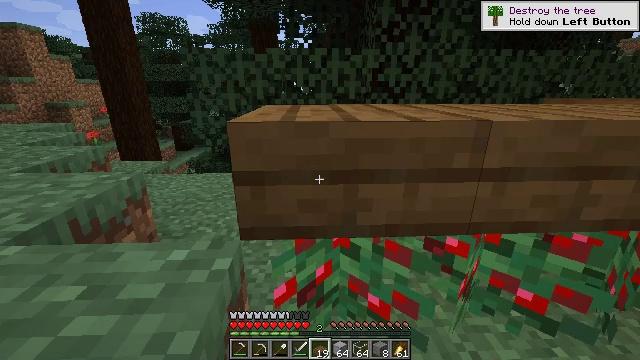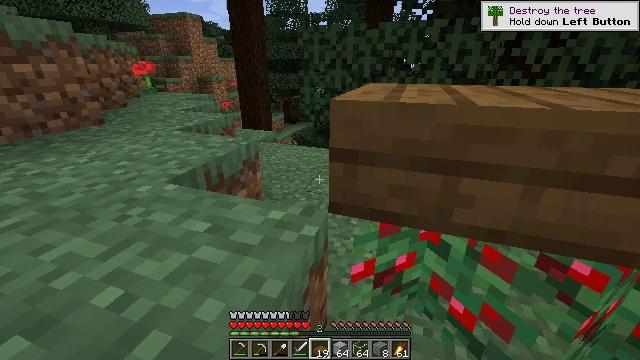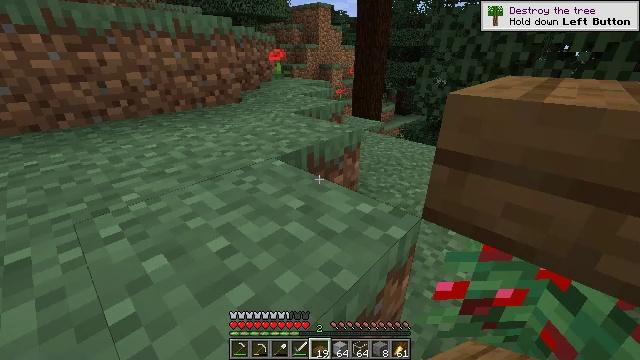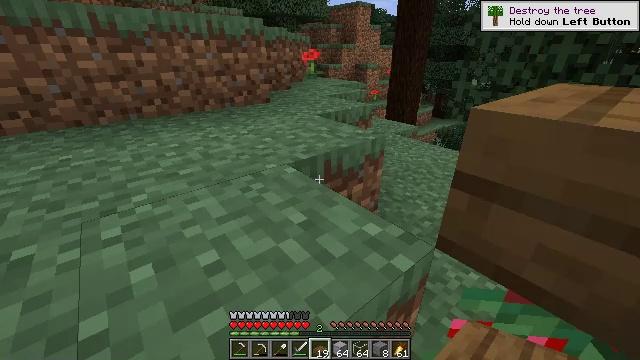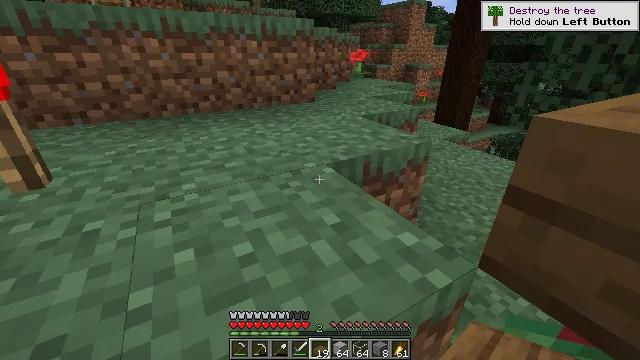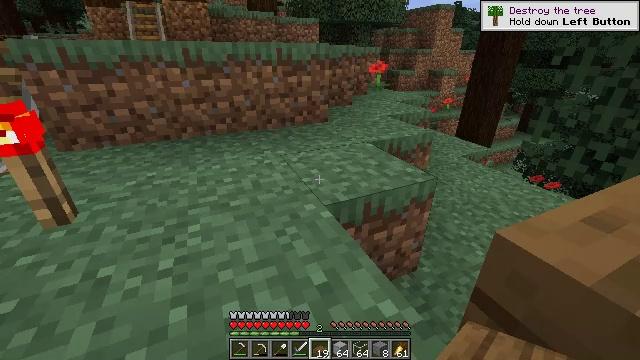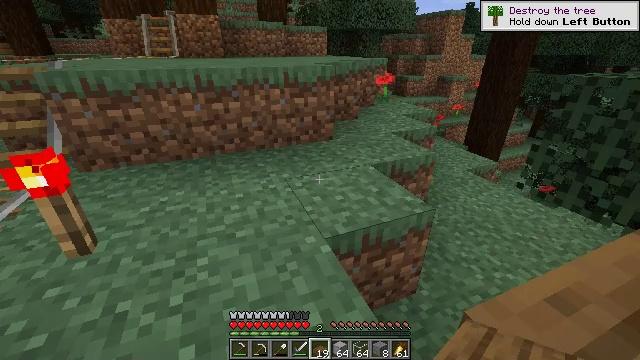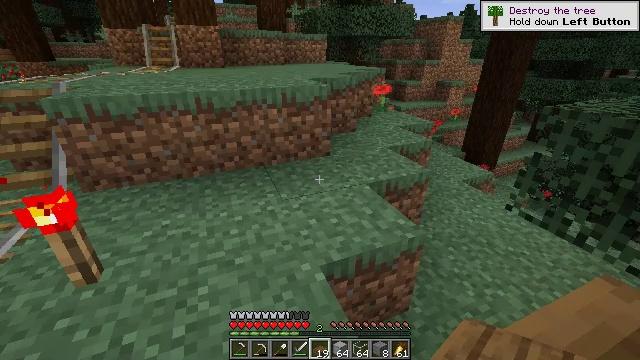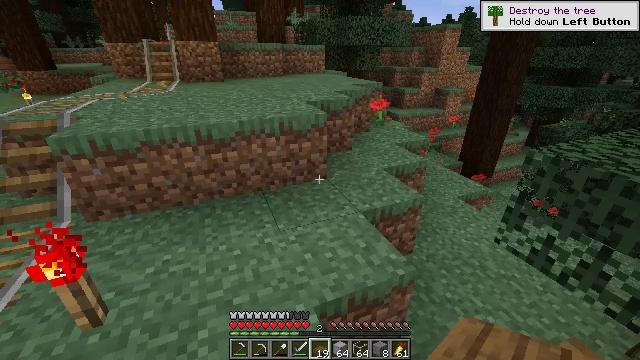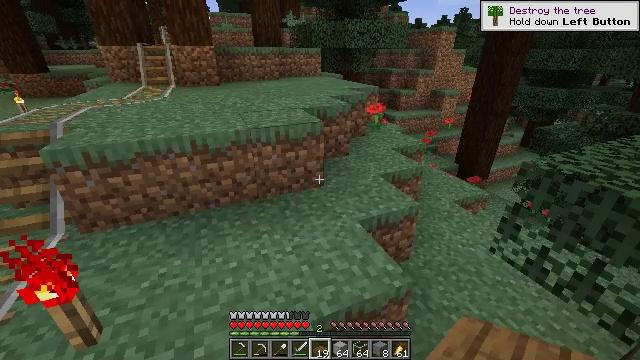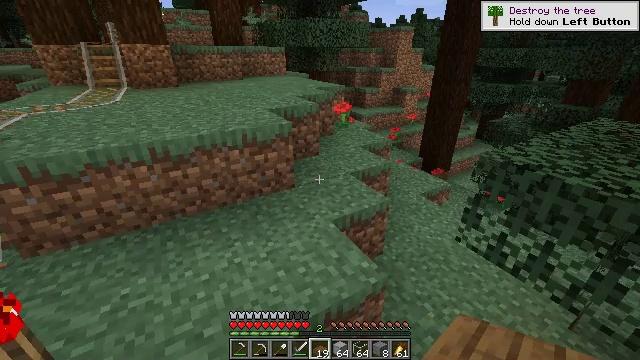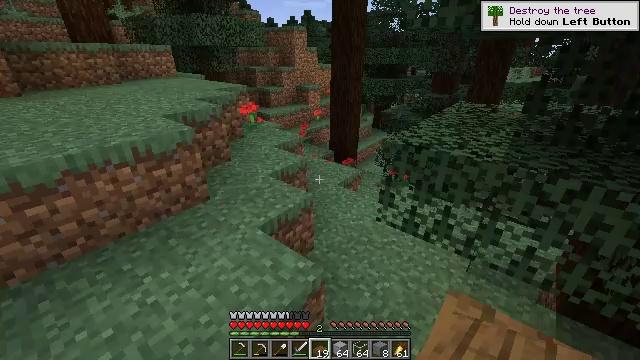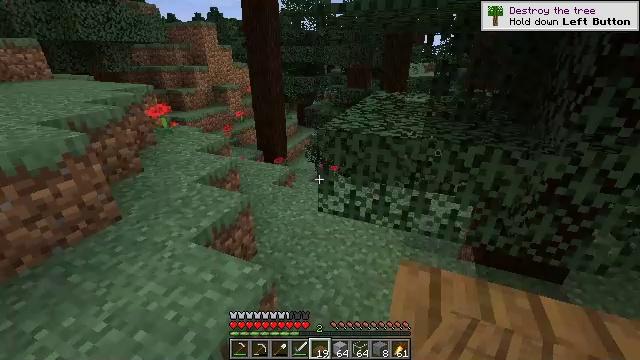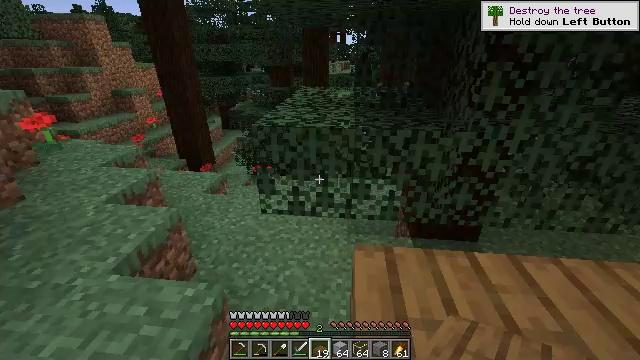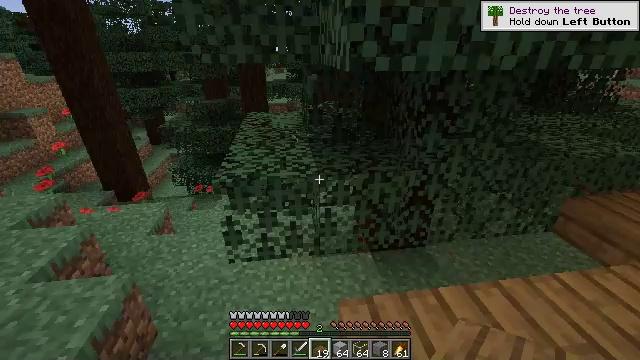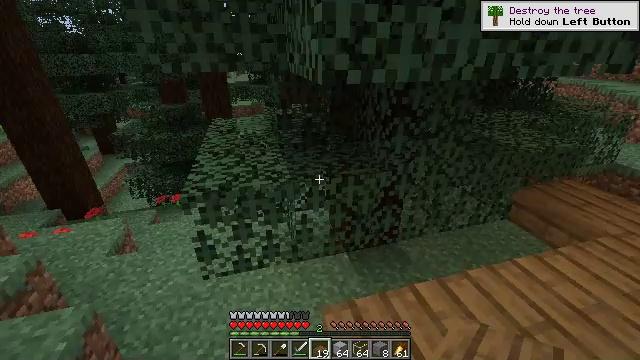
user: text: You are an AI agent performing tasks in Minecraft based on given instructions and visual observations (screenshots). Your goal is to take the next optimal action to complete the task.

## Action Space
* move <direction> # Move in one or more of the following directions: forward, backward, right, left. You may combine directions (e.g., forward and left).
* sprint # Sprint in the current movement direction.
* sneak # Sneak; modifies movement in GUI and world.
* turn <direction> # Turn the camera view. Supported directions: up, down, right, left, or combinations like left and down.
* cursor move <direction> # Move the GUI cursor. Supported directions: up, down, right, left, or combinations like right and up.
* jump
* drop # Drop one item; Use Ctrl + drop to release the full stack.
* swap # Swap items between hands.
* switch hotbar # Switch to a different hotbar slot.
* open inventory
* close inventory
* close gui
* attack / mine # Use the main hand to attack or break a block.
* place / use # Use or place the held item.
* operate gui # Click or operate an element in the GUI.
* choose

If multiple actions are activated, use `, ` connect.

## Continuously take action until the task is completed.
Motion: motion action
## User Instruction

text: Collect the spruce slab.
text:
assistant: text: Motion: turn left and down
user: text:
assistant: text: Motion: move forward, turn left and down
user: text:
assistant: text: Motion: move forward, turn left
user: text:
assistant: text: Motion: move forward, turn left
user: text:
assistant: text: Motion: move forward, turn left, jump
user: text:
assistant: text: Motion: move forward, turn left, jump
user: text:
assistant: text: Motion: move forward and move left, jump
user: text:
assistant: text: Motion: move forward and move left, jump
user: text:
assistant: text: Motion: move forward and move left
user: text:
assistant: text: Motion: move forward and move left, turn right
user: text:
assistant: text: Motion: move forward and move left, turn right
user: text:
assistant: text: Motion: move forward and move left, turn right
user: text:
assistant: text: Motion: move forward and move left, turn right
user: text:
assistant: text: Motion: move forward and move left, turn right
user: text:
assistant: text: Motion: move forward and move left, turn right
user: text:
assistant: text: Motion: move forward and move left, turn right
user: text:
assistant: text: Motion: move forward and move left, turn right
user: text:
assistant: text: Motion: move forward and move left, turn right
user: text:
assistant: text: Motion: move forward and move left, turn right
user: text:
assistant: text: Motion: move forward and move left, turn right
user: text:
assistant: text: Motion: move forward and move left, turn right
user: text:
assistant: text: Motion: move forward and move left, turn right
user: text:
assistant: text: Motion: move forward and move left, turn right
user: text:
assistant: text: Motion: move forward and move left, turn right
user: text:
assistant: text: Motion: move forward, turn right and up
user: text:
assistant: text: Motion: move forward, turn right and up
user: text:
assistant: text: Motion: move forward, turn right and up
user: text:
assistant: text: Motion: move forward
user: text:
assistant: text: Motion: move forward, turn up
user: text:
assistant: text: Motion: move forward, turn right and up